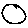
Label: circle